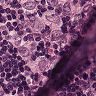
Metastatic tissue present: yes